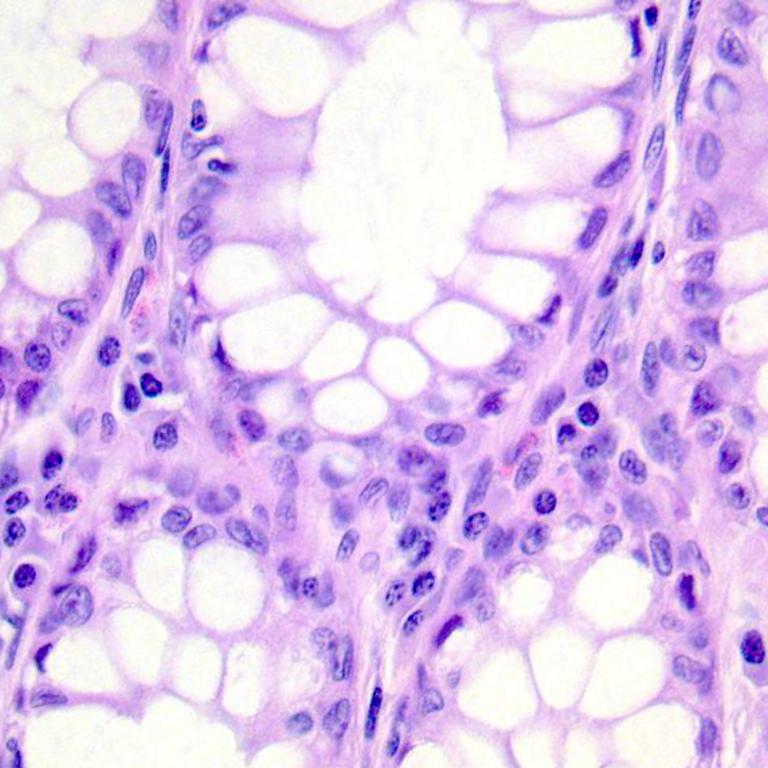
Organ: colon
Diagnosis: benign